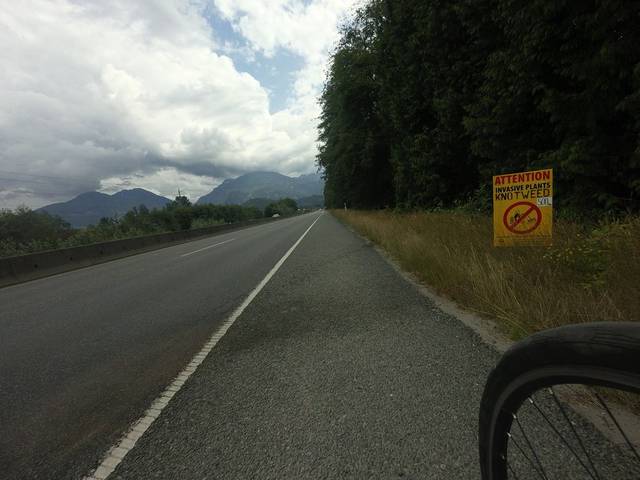
Region: Canada
Coordinates: 49.747, -123.136